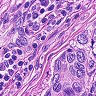
Metastatic tissue present: yes